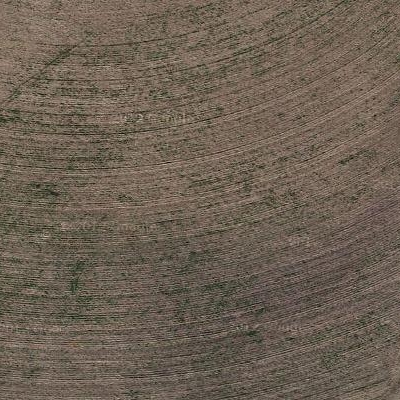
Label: bField